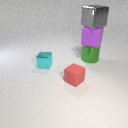
large green metal cylinder to the right of small red rubber cube